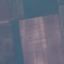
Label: AnnualCrop